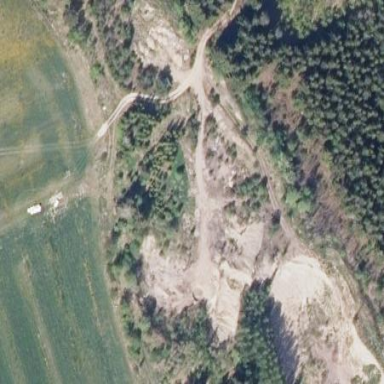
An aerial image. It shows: Quarry area.